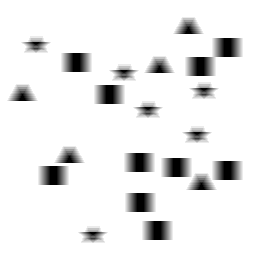
Squares: 10
Triangles: 5
Stars: 6
Total shapes: 21